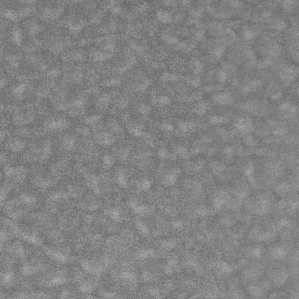
Label: frost